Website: lowes
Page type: customer-info-address
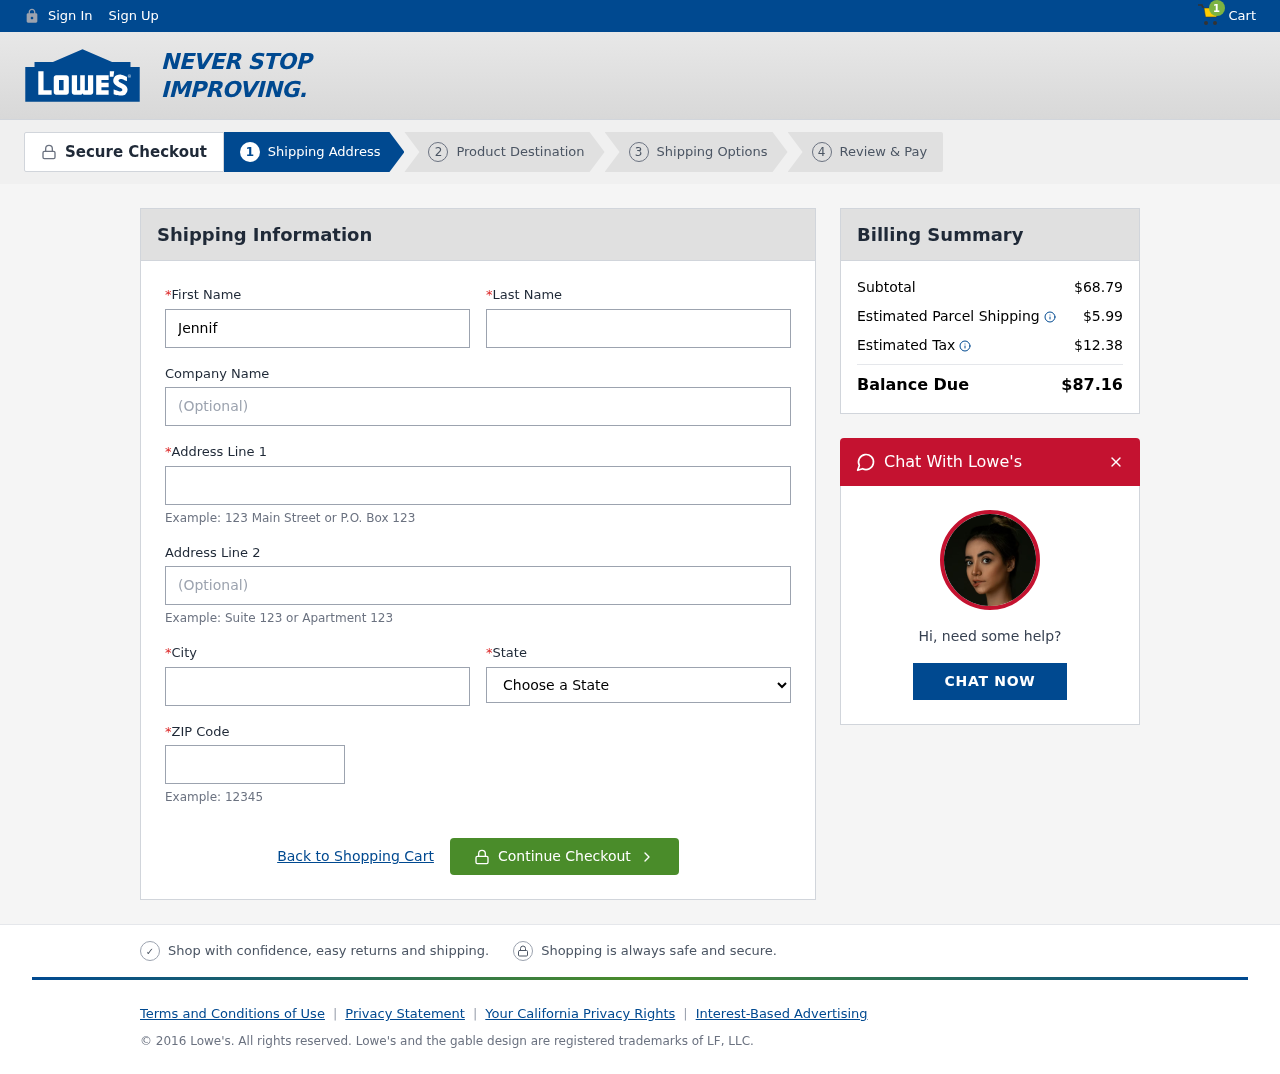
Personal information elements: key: PII_CITY
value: South Brandon
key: PII_FIRSTNAME
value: Jennifer
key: PII_LASTNAME
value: Yates
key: PII_POSTCODE
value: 56137
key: PII_STATE
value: California
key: PII_STREET
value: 93146 Robert Stravenue Suite 796
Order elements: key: ORDER_NUM_ITEMS
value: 1
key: ORDER_SUBTOTAL
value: $68.79
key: ORDER_SHIPPING_COST
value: $5.99
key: ORDER_TAX
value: $12.38
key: ORDER_TOTAL
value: $87.16